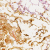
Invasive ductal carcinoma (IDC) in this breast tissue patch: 0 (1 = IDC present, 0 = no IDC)